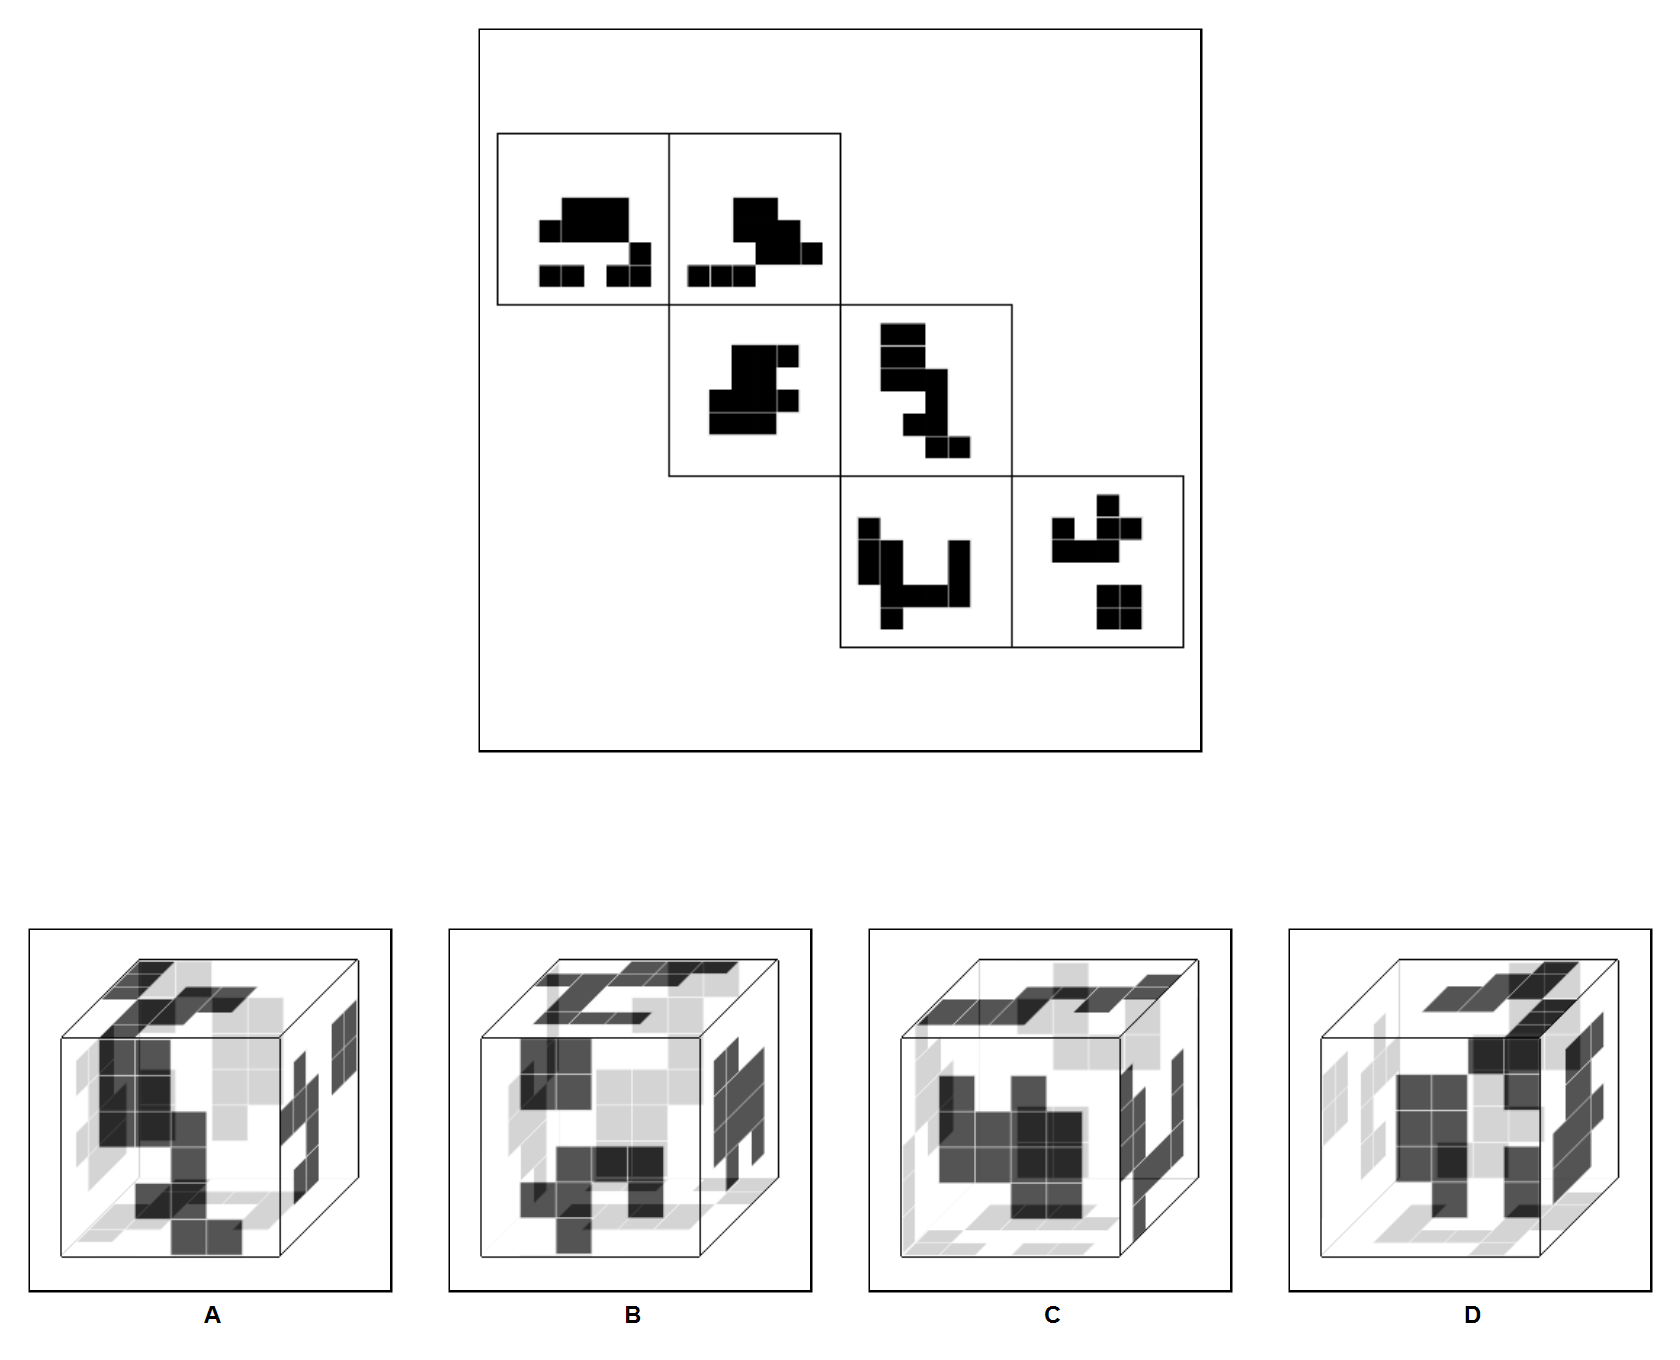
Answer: B